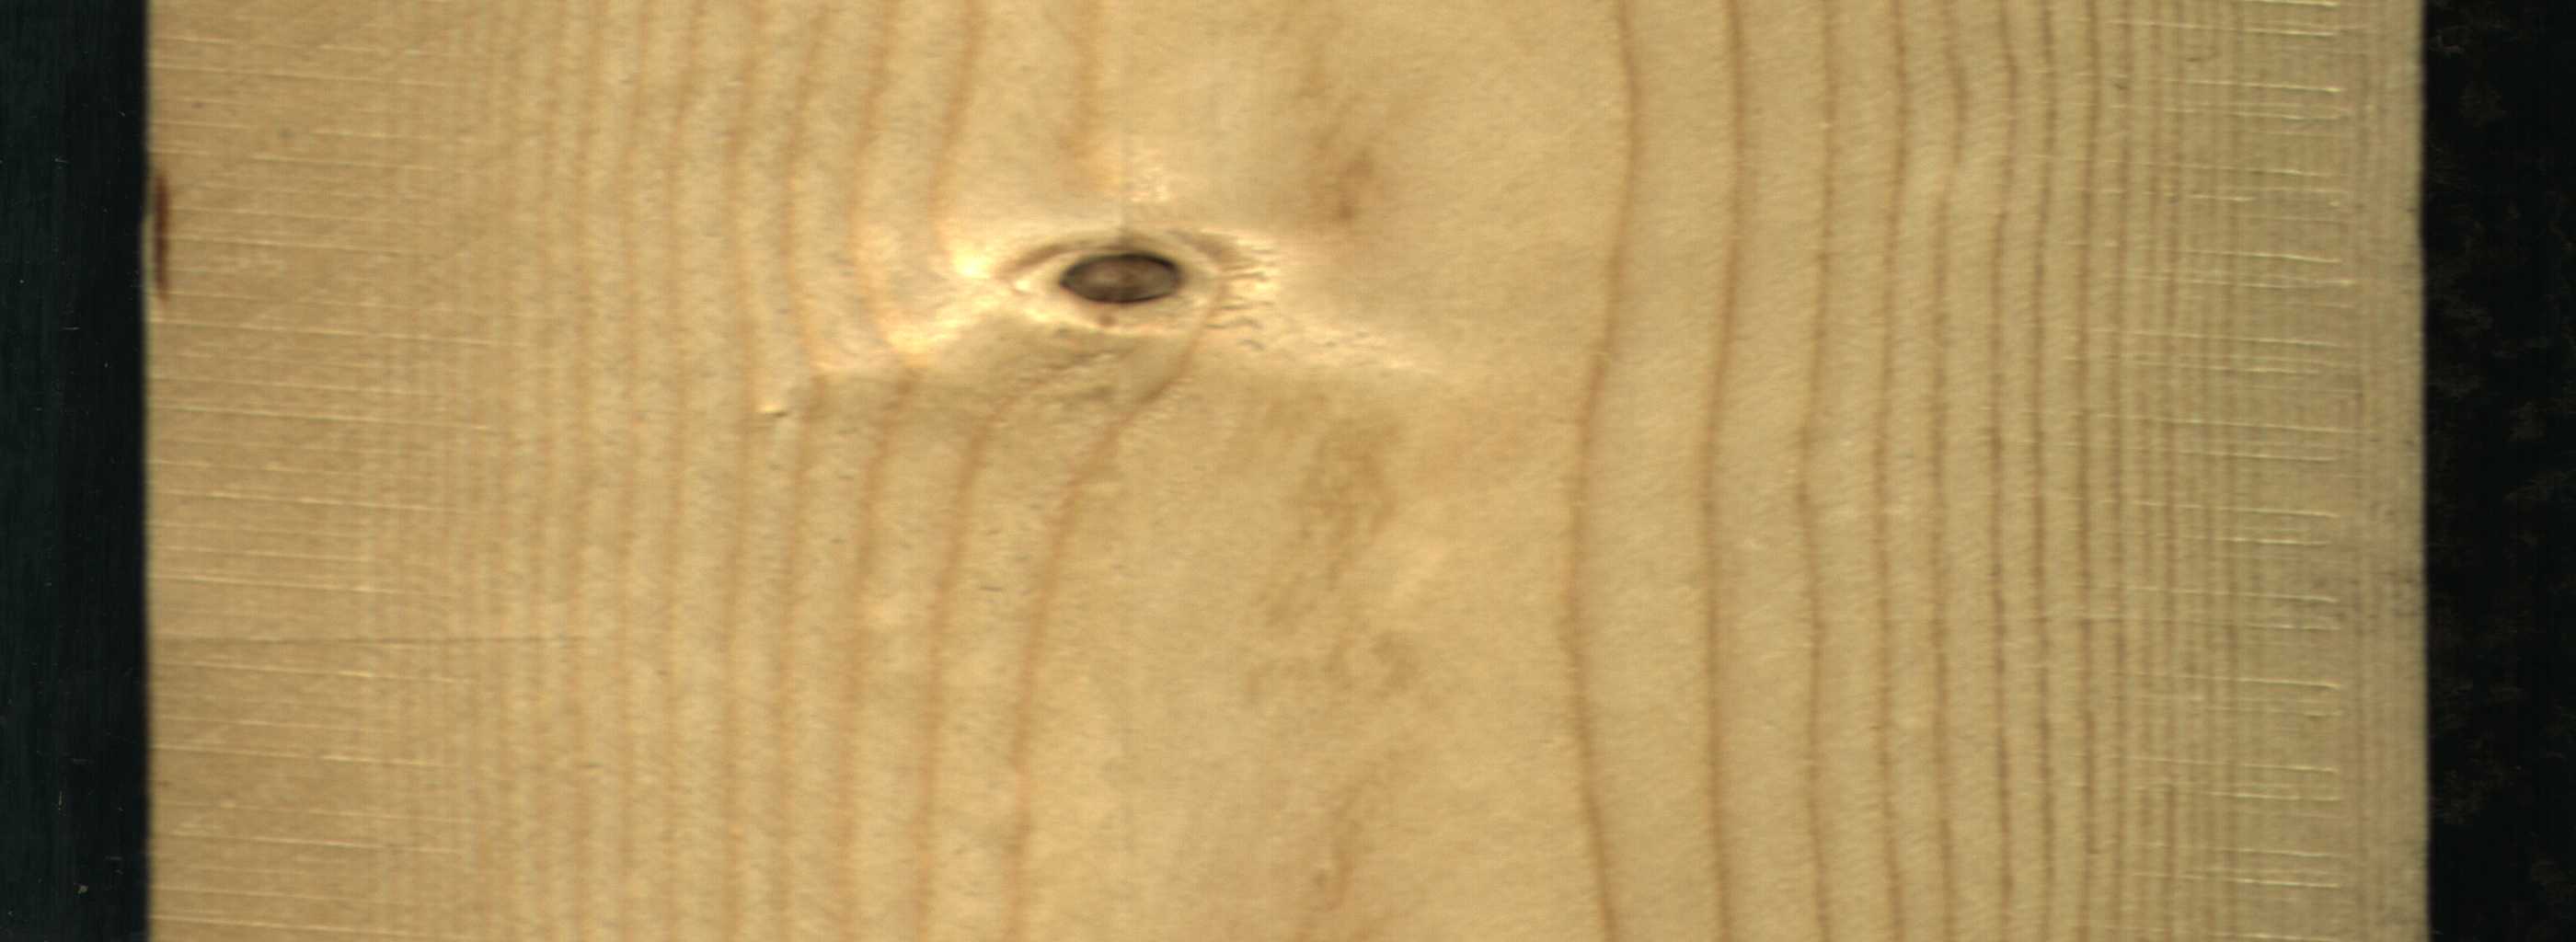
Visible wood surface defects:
resin
Dead_Knot